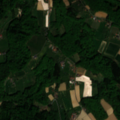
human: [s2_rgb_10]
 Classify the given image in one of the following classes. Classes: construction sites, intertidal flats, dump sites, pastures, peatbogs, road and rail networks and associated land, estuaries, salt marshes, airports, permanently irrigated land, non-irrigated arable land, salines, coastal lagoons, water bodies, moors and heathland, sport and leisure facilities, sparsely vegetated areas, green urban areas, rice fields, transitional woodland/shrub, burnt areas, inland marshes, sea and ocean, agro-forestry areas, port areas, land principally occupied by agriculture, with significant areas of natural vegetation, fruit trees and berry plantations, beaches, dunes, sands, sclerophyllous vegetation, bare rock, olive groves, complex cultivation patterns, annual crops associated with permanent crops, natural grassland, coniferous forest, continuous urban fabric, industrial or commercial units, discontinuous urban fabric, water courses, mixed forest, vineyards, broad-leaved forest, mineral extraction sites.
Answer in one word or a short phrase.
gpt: non-irrigated arable land, complex cultivation patterns, broad-leaved forest, mixed forest